Question: This is my code
'''
ggplot(df, aes(x=timepoint, y=mean, fill=group)) +
geom_bar(position=position_dodge(.3), colour="black", stat="identity", width=0.3, , binwidth=0) +
geom_errorbar(position=position_dodge(.3), width=.25, aes(ymin=mean, ymax=mean+sem)) +
scale_fill_manual(values=c("#FFFFFF", "#000000"), guide=FALSE) +
theme_bw() +
ylab(ylab) +
xlab("") +
# xlim("Baseline", "12w") +
scale_x_discrete(expand = c(0,0), limits=c("Baseline","12w")) +
scale_y_continuous(expand = c(0,0) ) +
theme(panel.border = element_blank(), panel.grid.major = element_blank(),
panel.grid.minor = element_blank(), axis.line = element_line(colour = "black"))
'''
This is MY output, which I DONT want, its too much space between "baseline" and "12w":

How to remove the space between the bars?
Thank you
df is like this:
'''
df <- structure(list(group = c("a1.d.ffa.mean Dysglyc", "a1.c.ffa.mean Control",
"b1.d.ffa.mean Dysglyc", "b1.c.ffa.mean Control"), timepoint = c("Baseline",
"Baseline", "12w", "12w"), mean = c(1.913509, 2.181959, 2.742249,
1.50846), sem = c(0.<PHONE>, 0.<PHONE>, 0.<PHONE>, 0.<PHONE>
), p.value = c(0.597738161, 1, 0.007885464, 1), p.value.t = c(0.04408,
1, <PHONE>, 1)), .Names = c("group", "timepoint", "mean", "sem",
"p.value", "p.value.t"), class = "data.frame", row.names = c(NA,
-4L))
df
group timepoint mean sem p.value p.value.t
1 a1.d.ffa.mean Dysglyc Baseline 1.913509 0.<PHONE> 0.597738161 <PHONE>
2 a1.c.ffa.mean Control Baseline 2.181959 0.<PHONE> 1.000000000 <PHONE>
3 b1.d.ffa.mean Dysglyc 12w 2.742249 0.<PHONE> 0.007885464 <PHONE>
4 b1.c.ffa.mean Control 12w 1.508460 0.<PHONE> 1.000000000 <PHONE>
'''
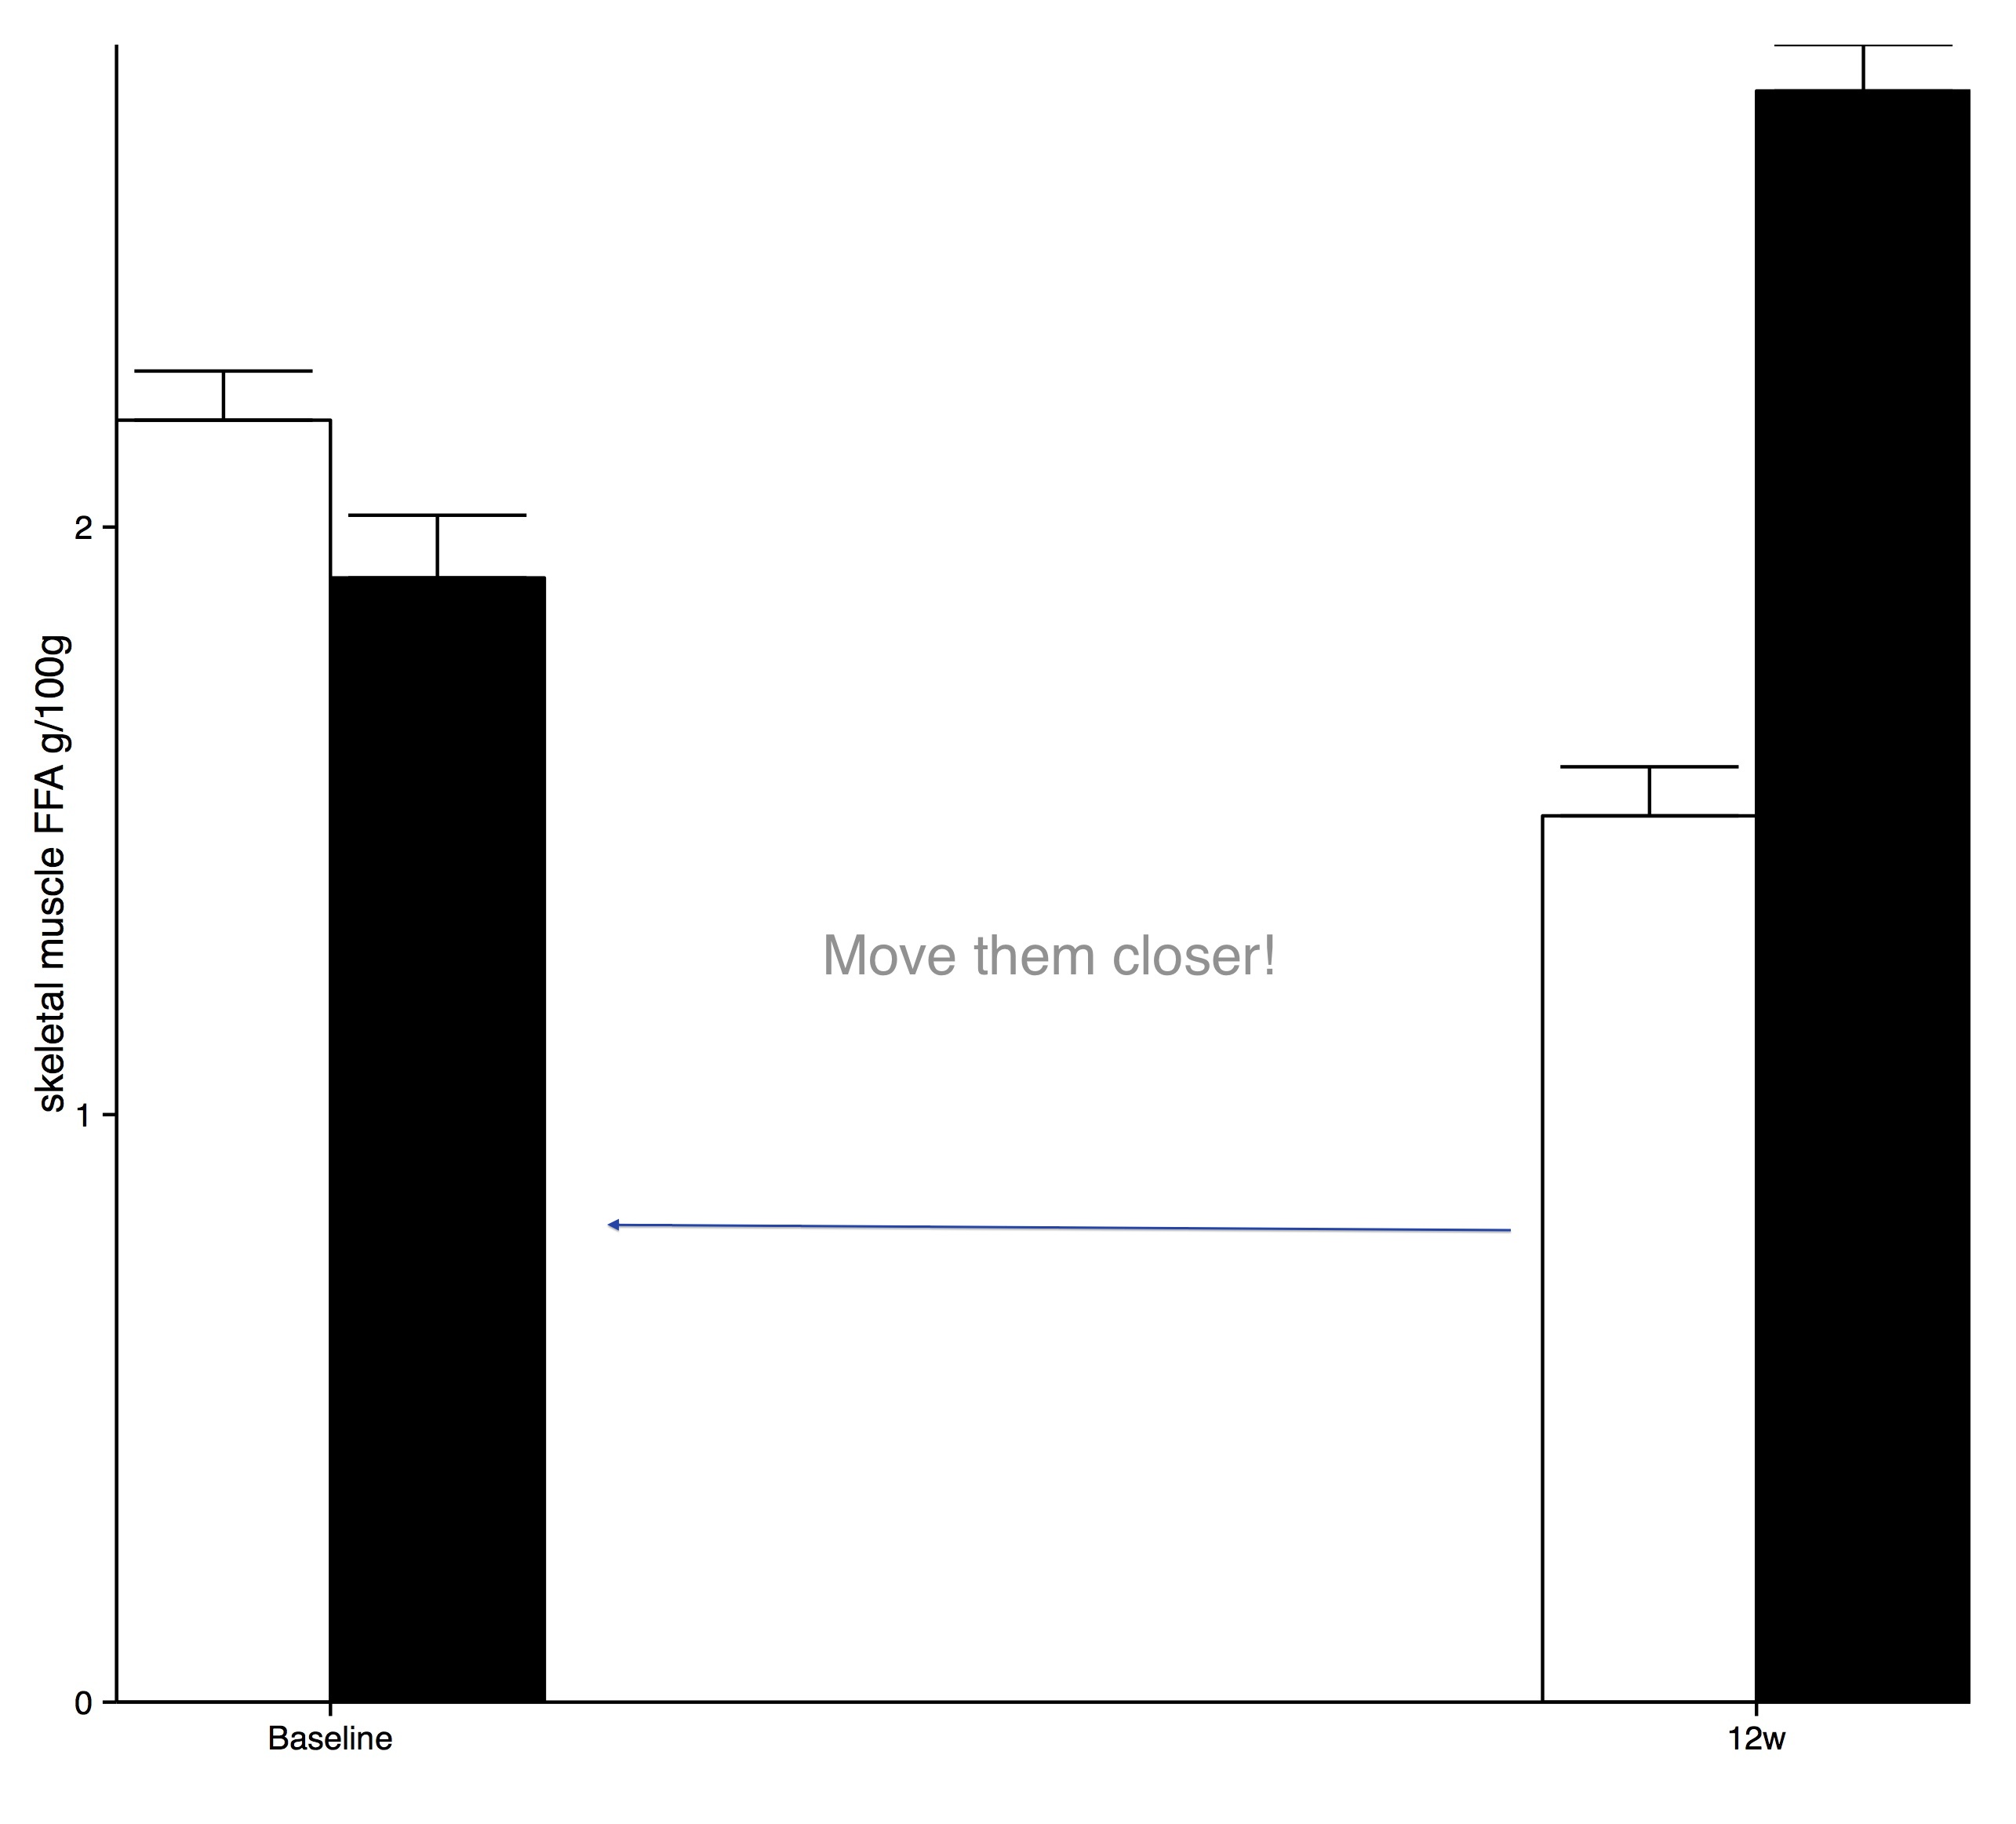
Answer: Just adjust the widths:
'''
ggplot(df, aes(x=timepoint, y=mean, fill=group)) +
geom_bar(position=position_dodge(0.9), colour="black", stat="identity", width=0.9, , binwidth=0) +
geom_errorbar(position=position_dodge(0.9), width=0.85, aes(ymin=mean, ymax=mean+sem)) +
theme_bw()
'''